Field crop: maize
Growth stage: 2
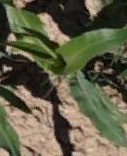
Species: maize